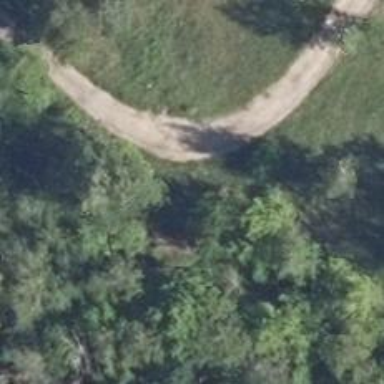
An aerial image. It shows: Path on the ground.